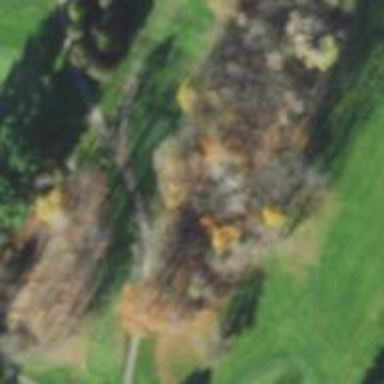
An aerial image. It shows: Golf tee.